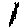
Label: hexagon